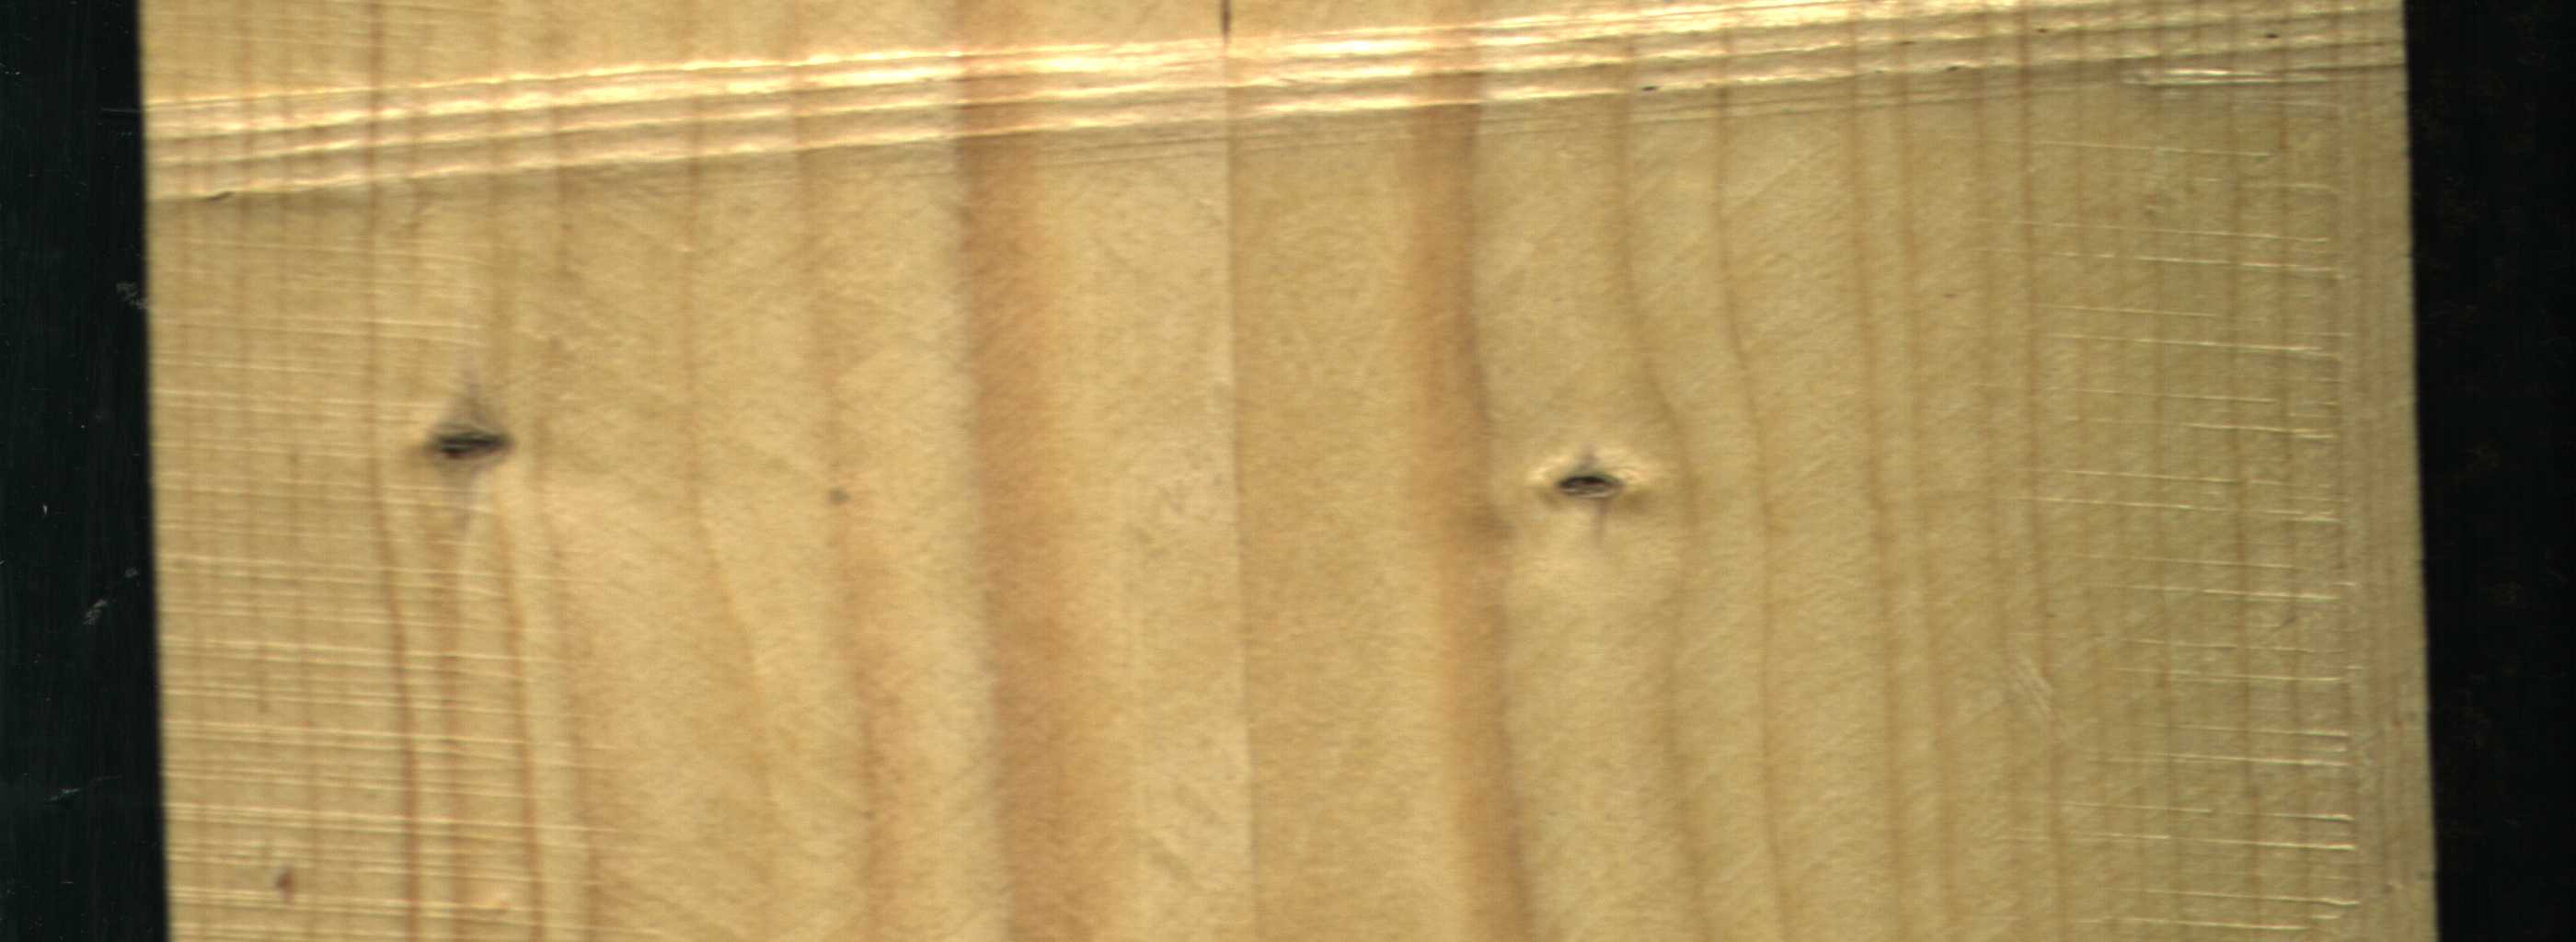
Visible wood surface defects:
Dead_Knot
Dead_Knot